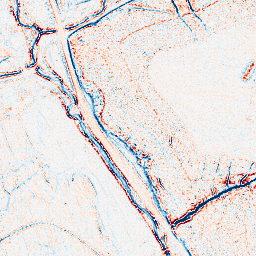
Category: edge_preserving
Decomposition family: anisotropic_diffusion
Decomposition parameters: iterations: 10
kappa: 10
gamma: 0.05
Upsampling method: linear_exact
Upsampling parameters: scale: 4
Upsampling scale: 4